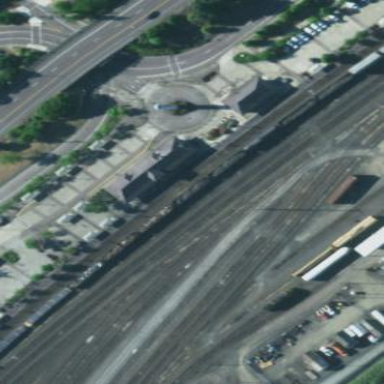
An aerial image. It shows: Platform for public transport and railway services.